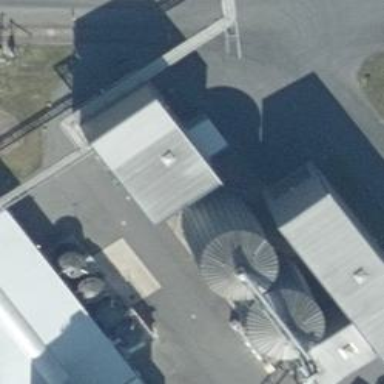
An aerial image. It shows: Silo.